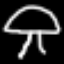
Label: mushroom